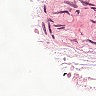
Metastatic tissue present: no